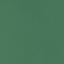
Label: SeaLake